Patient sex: F
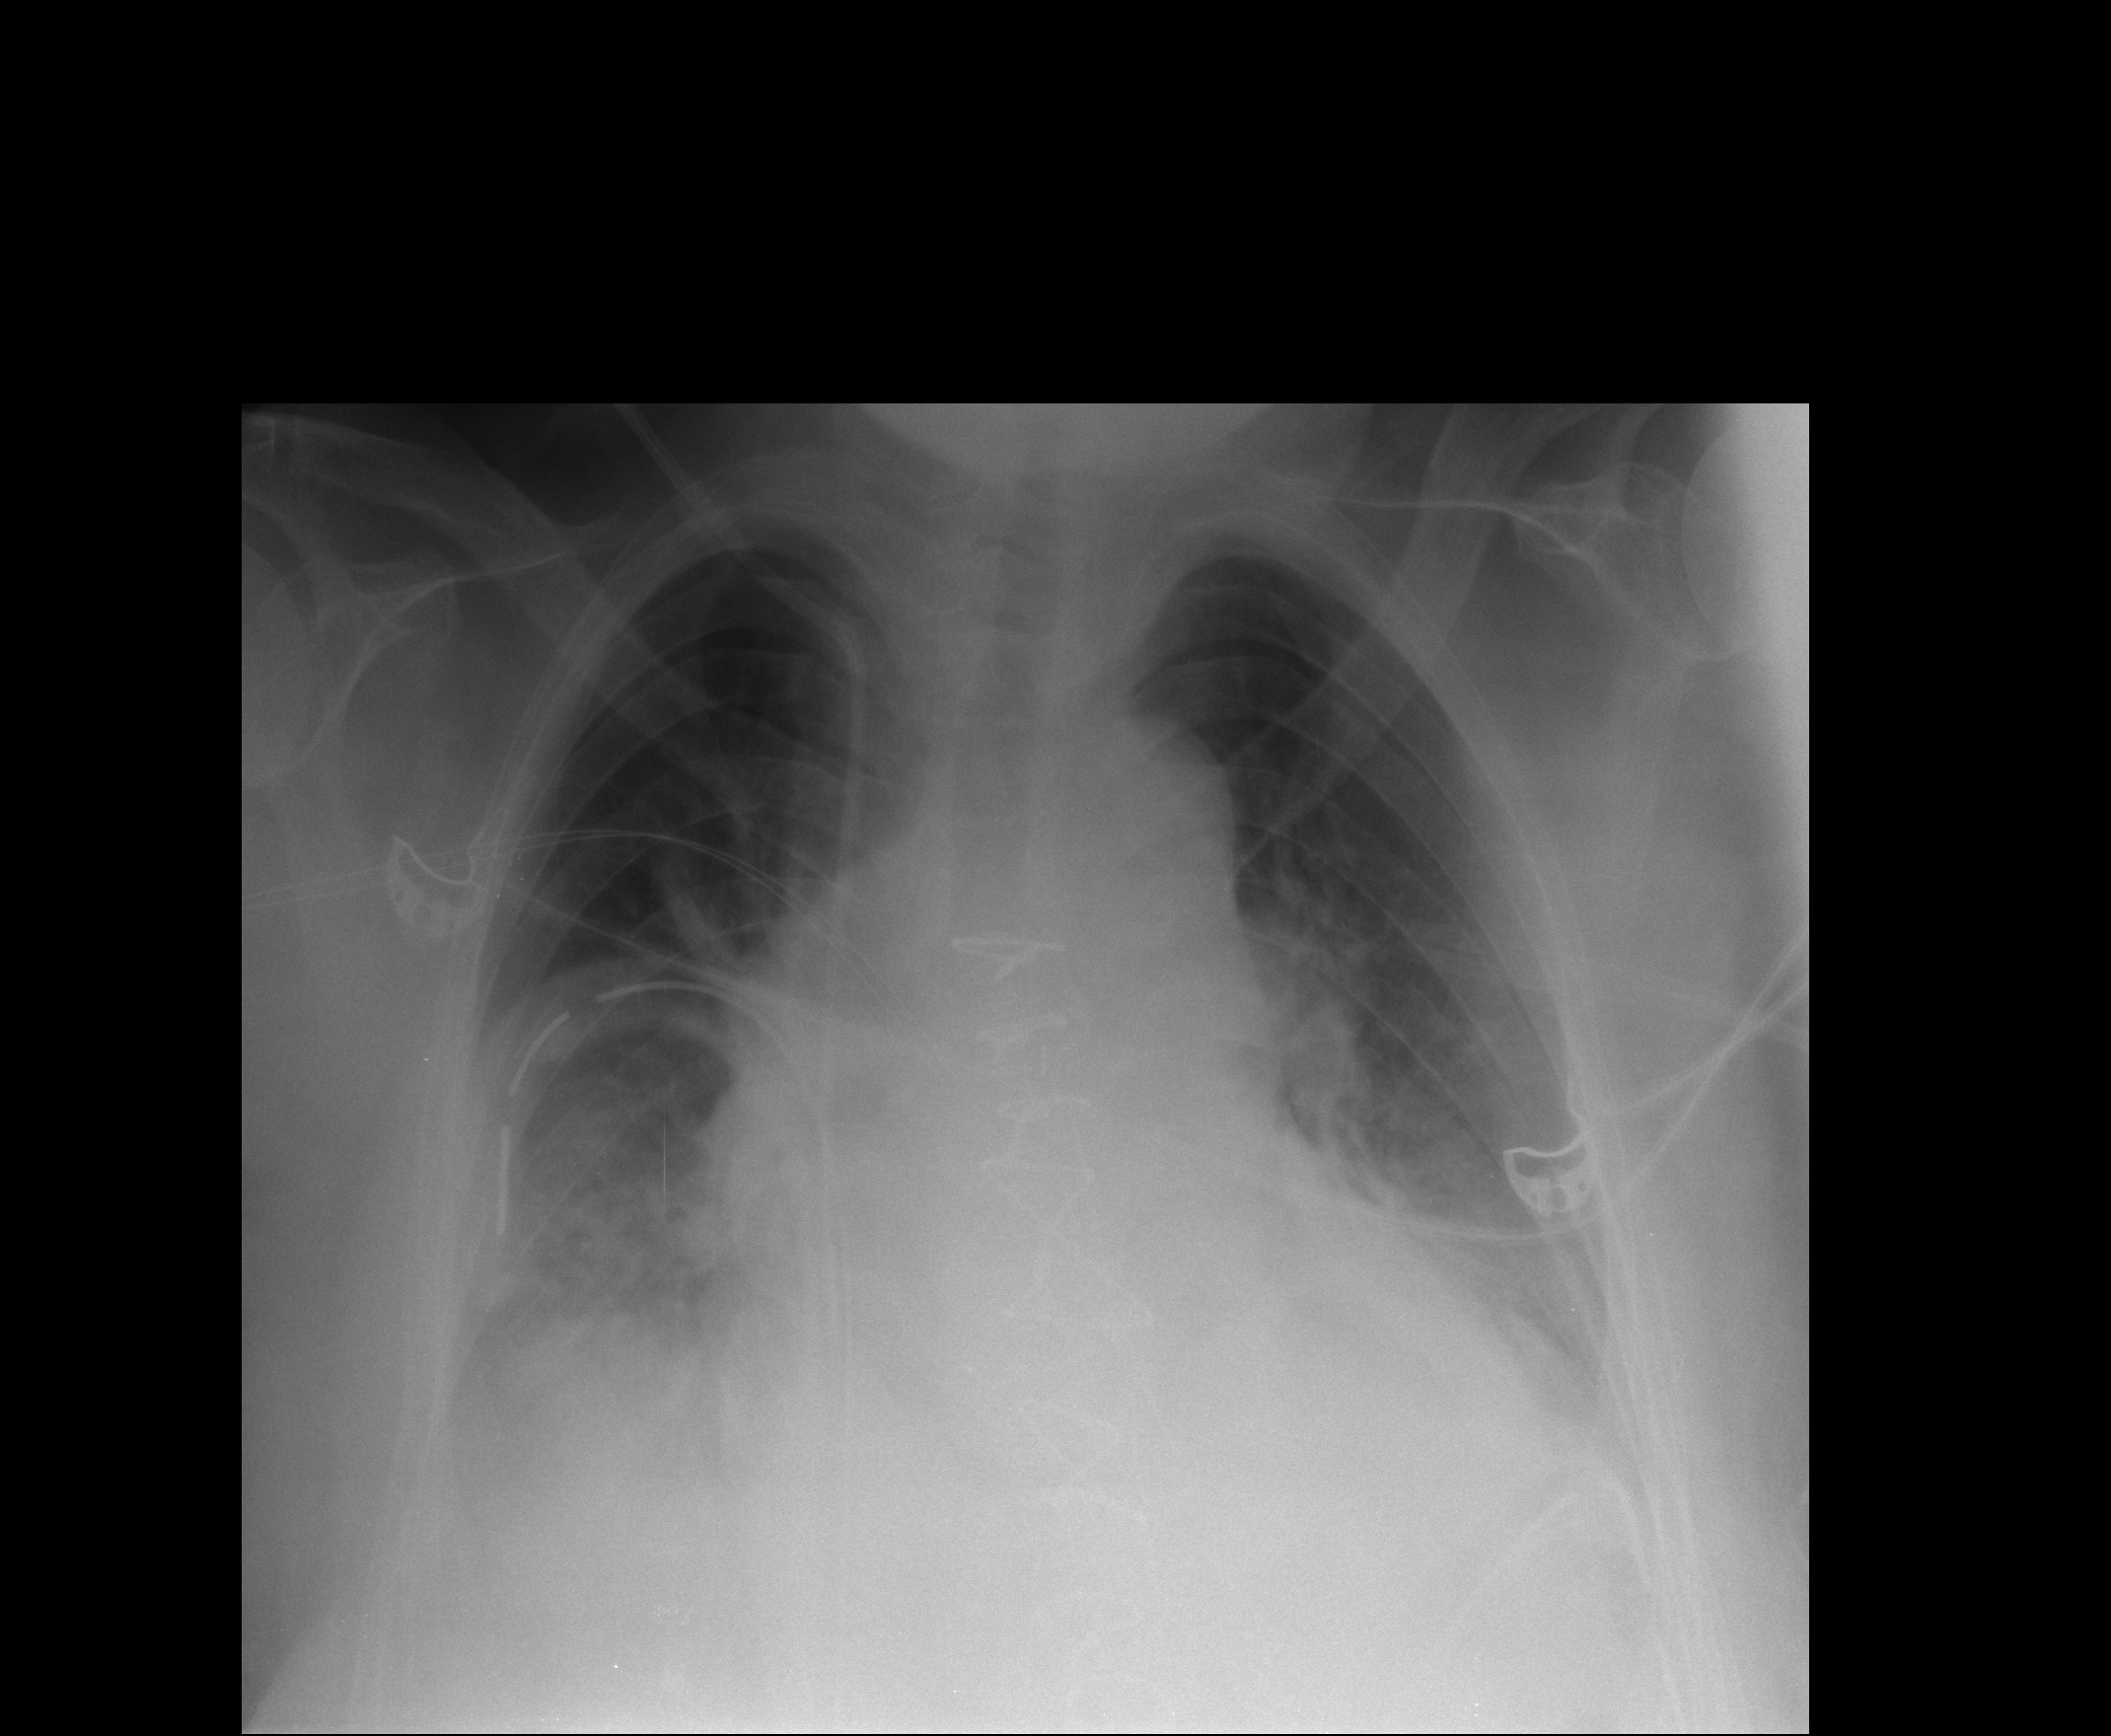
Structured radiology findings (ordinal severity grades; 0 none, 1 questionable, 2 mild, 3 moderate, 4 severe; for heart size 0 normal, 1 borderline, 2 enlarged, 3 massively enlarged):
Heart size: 2
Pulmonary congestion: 2
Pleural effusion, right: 2
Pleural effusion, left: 2
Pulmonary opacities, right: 2
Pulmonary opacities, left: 0
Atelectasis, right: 2
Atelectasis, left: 2